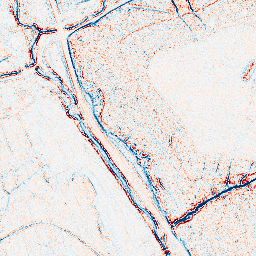
Category: edge_preserving
Decomposition family: bilateral
Decomposition parameters: d: 5
sigma_color: 50
sigma_space: 50
Upsampling method: sinc_blackman
Upsampling parameters: scale: 2
kernel_size: 16
Upsampling scale: 2